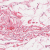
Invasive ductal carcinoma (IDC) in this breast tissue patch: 0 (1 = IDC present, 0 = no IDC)